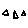
Label: triangle